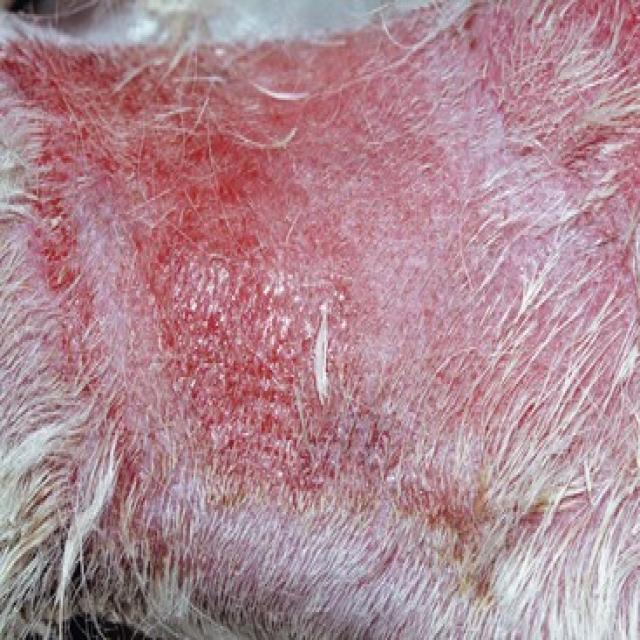
Canine fungal skin infection — characterized by alopecia, scaling, crusting, and circular lesions. Common agents include Malassezia and Candida species.